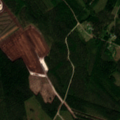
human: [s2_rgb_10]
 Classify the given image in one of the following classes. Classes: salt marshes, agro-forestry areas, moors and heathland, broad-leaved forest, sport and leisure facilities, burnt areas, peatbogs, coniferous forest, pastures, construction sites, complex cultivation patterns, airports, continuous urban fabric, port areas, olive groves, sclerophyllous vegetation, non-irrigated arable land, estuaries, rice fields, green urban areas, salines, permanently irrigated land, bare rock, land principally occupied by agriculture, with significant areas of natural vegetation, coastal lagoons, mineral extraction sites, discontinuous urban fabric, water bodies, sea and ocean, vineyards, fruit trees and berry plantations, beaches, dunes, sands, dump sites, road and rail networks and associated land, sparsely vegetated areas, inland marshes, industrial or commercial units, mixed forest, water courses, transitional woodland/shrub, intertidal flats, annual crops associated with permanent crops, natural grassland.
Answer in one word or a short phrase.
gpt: coniferous forest, mixed forest, transitional woodland/shrub, peatbogs